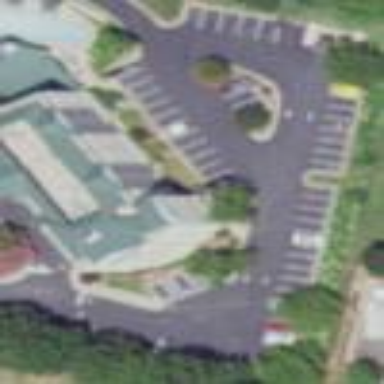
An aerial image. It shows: Parking area with asphalt surface.